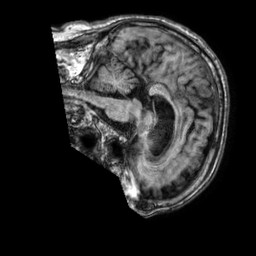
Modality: T1w
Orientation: sagittal
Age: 75
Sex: male
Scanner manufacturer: philips
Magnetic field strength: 1.5 T
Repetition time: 0.007126 s
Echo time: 0.00322 s